Field crop: maize
Growth stage: 2
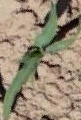
Species: maize